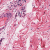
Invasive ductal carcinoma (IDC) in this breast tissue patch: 0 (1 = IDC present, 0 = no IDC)